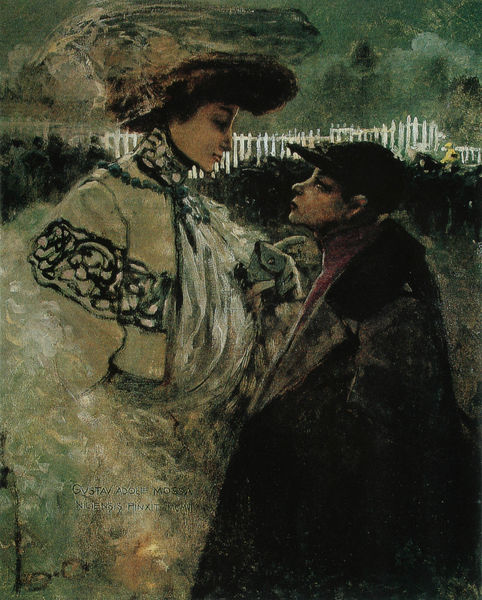
Titel: Feine Dame und Jockey
Künstler: Gustave Adolphe Mossa
Institution: Privatbesitz
Schlagwörter: baum, dunkel, himmel, mann, umhang, weiß, wolken, bäume, frauen, gelb, grün, impressionismus, menschen, mädchen, damen, finger, frau, grau, hut, hüte, jahrhundertwende, kleid, kleider, kreide, nacht, nase, ohr, profil, schwarz, zeichnung, blick, dame, gras, schal, tuch, wiese, zaun, gespräch, ornament, symbolismus, kappe, mütze, arm, bluse, gesicht, kragen, bildnis, porträt, signatur, büsche, gebüsch, mantel, reich, kind, mutter, paar, tochter, genre, garten, düster, kette, hecke, latten, jugendstil, monet, mimik, junge, klimt, doppelporträt, knabe, groß, brille, kreise, mäntel, unvollendet, verwischt, begegnung, wien, gustav, profilansicht, betteln, börse, zuwendung, dunkelö